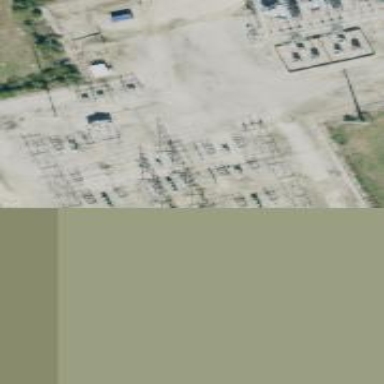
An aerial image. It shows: Switch for power supply.